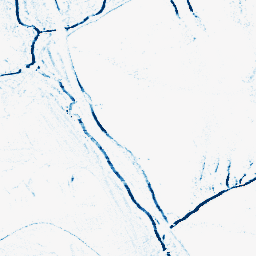
Category: morphological
Decomposition family: morphological_rect
Decomposition parameters: operation: closing
width: 5
height: 3
Upsampling method: sinc_hamming
Upsampling parameters: scale: 4
kernel_size: 16
Upsampling scale: 4